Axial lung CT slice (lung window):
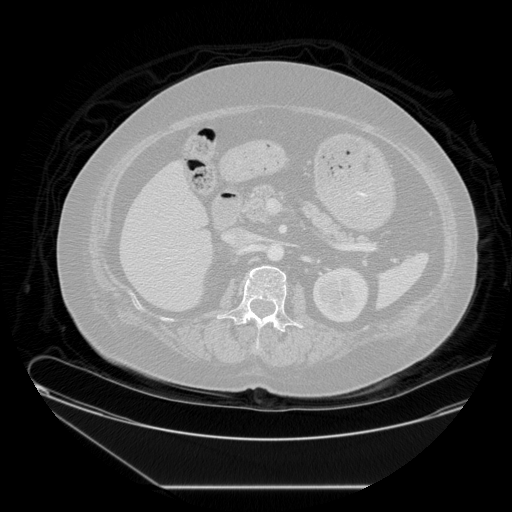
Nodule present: no